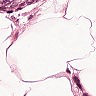
Metastatic tissue present: yes